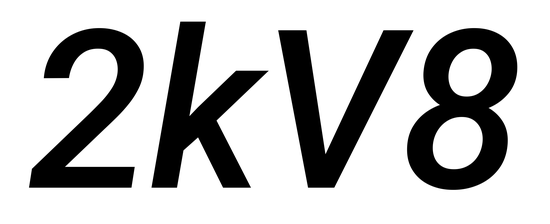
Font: Roboto-Italic_Medium_Italic